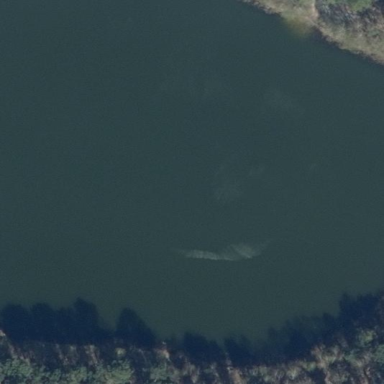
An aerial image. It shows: Serene lake.